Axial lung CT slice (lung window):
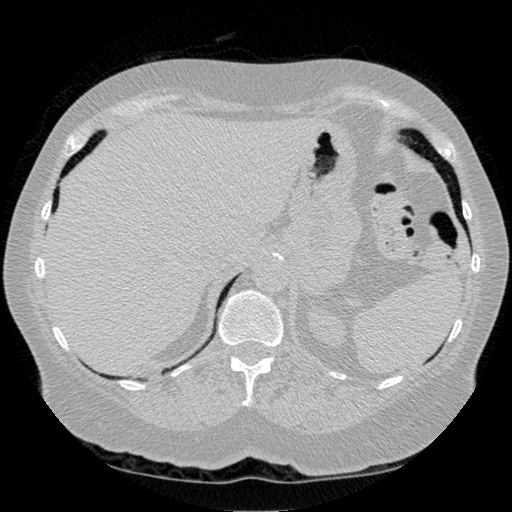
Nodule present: no